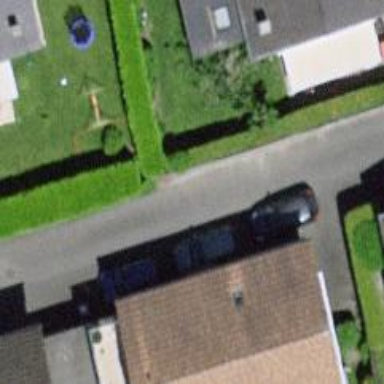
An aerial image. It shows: Hedge barrier.